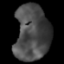
Tissue: lung
Cell type: Epithelial cells
Senescence score: 0.1829
Nuclear area (px): 1888
Mean DAPI intensity: 74.553